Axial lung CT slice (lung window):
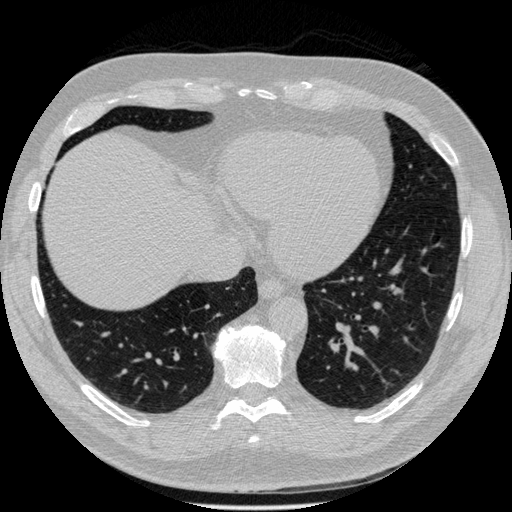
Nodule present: no